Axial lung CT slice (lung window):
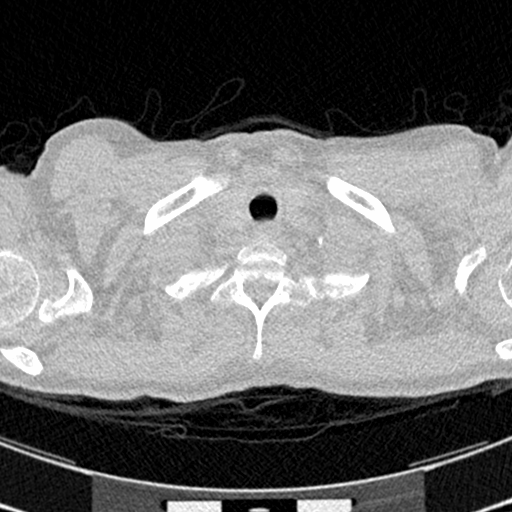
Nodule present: no